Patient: sex M, age 58
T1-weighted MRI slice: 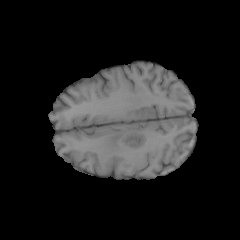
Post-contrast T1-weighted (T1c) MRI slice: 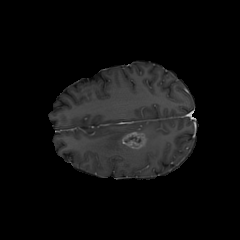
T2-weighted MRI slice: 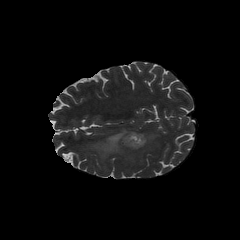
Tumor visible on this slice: yes
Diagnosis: Glioblastoma, IDH-wildtype
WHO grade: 4